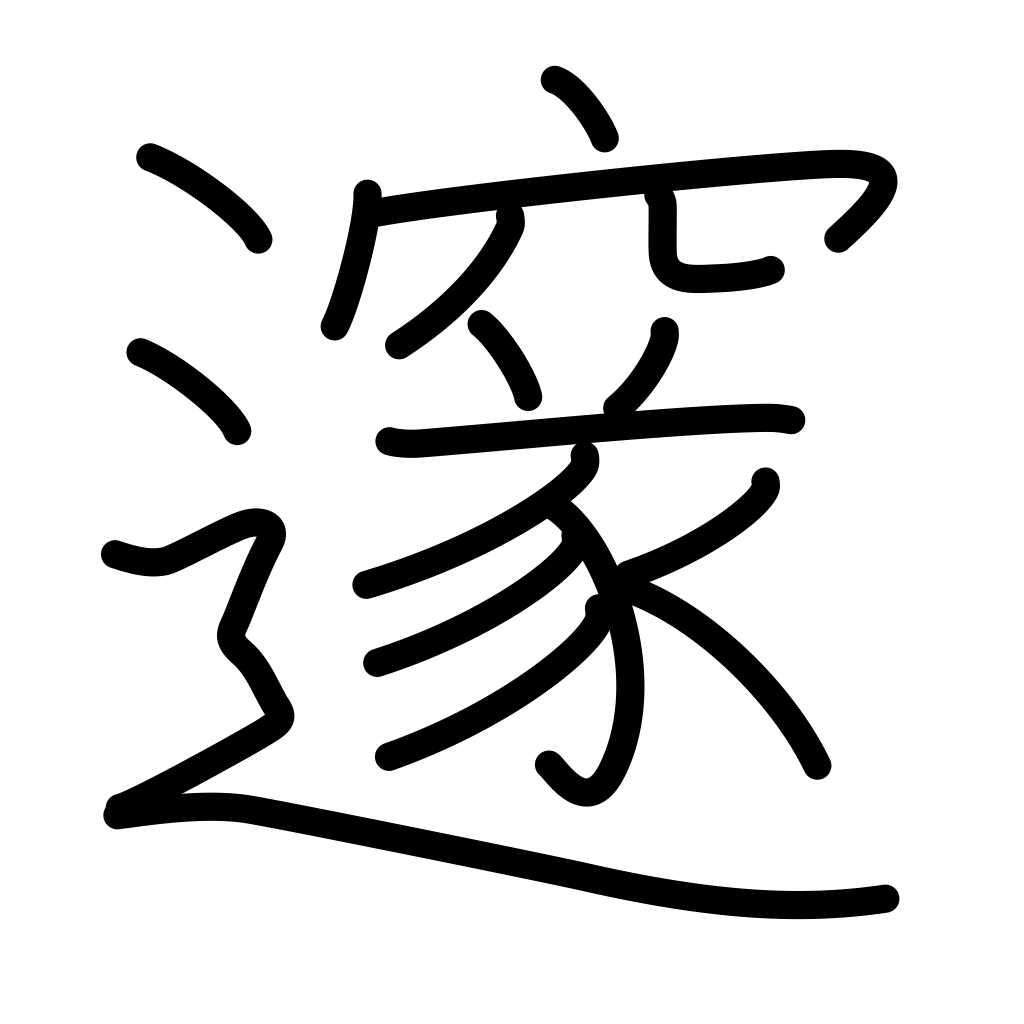
Meaning: deep, profound